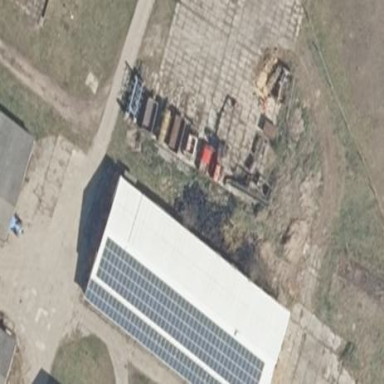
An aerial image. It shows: Building featuring small installation solar photovoltaic panel for electricity generation.